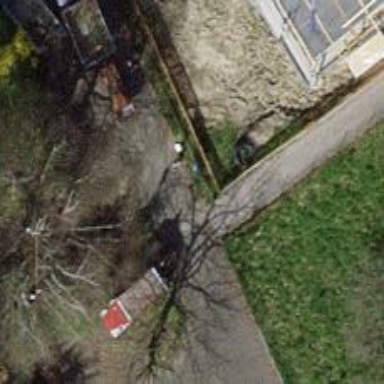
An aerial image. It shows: Paved footway.